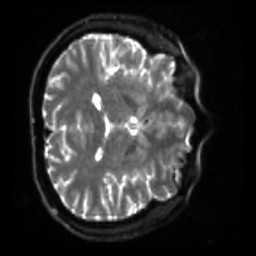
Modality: sbref
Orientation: axial
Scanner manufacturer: siemens
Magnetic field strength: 3 T
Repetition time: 4 s
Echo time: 0.0594 s